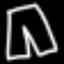
Label: pants